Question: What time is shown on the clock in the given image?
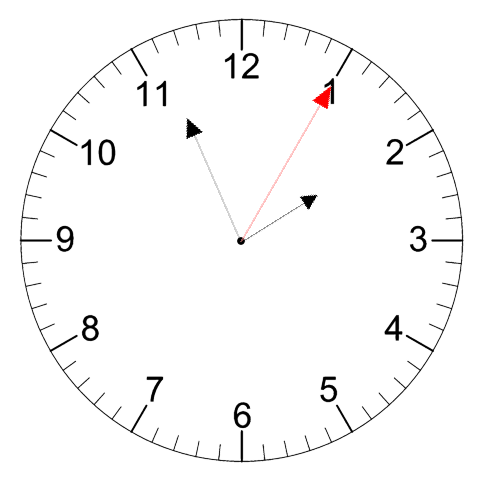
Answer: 01:56:05